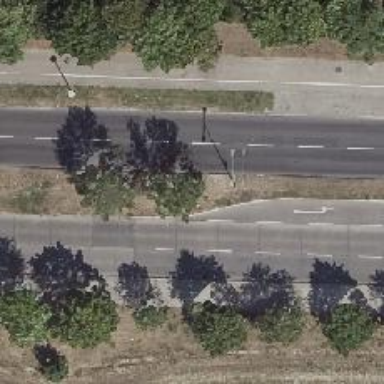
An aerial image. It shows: Avenue of deciduous broadleaved trees.